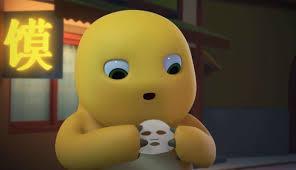
Label: nailong